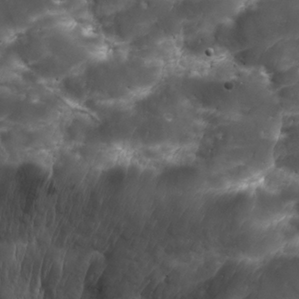
Label: non_frost